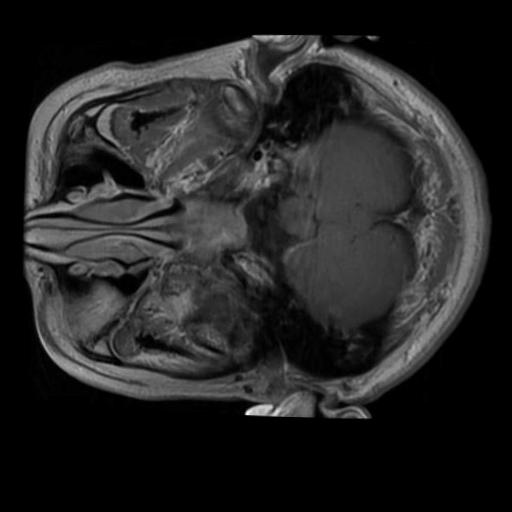
Label: brain_tumor